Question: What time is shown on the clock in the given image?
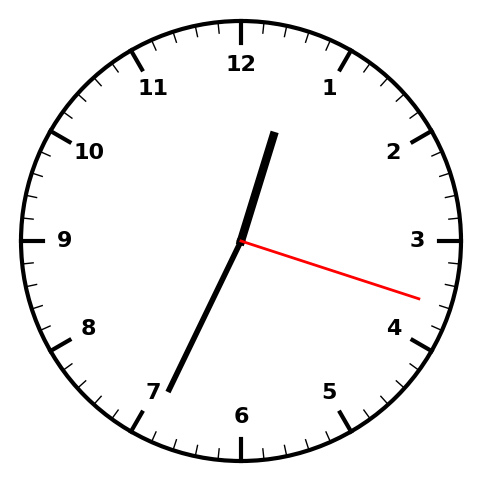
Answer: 12:34:18